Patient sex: F
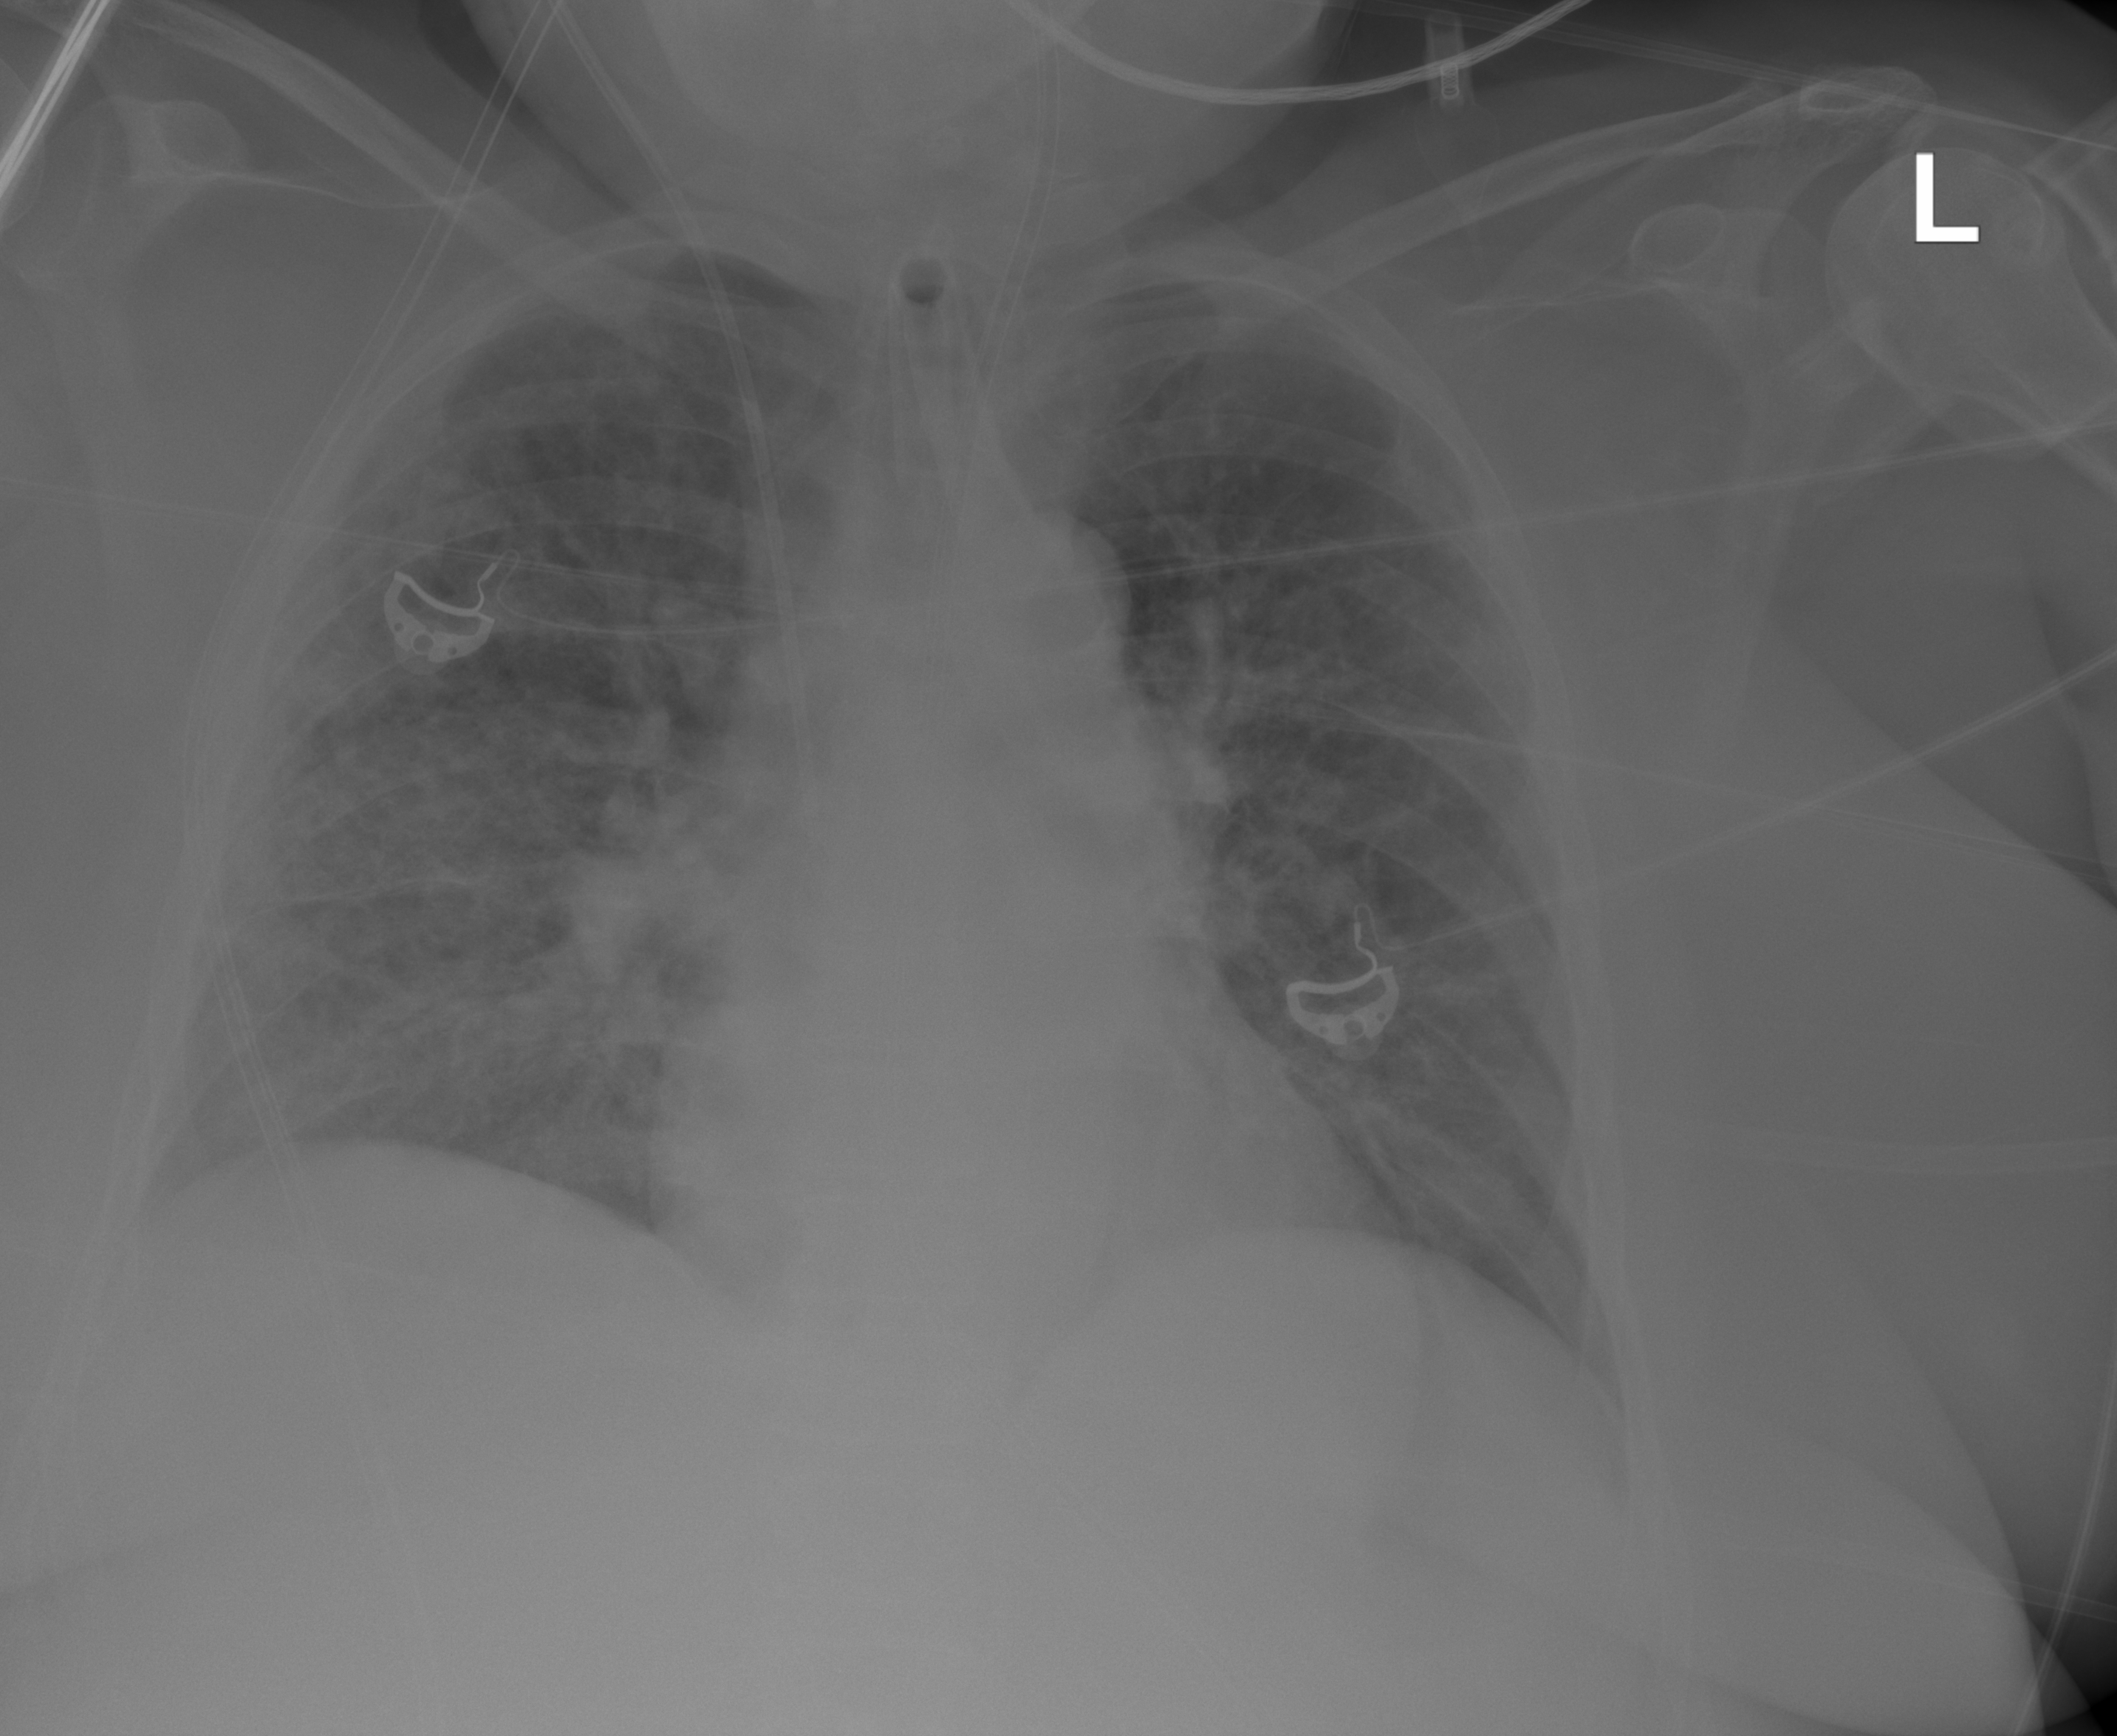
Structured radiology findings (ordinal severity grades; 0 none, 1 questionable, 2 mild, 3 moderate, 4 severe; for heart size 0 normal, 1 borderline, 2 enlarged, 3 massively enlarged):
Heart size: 0
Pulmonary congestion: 0
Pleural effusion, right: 0
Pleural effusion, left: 0
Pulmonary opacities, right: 3
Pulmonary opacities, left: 3
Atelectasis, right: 0
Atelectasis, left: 0